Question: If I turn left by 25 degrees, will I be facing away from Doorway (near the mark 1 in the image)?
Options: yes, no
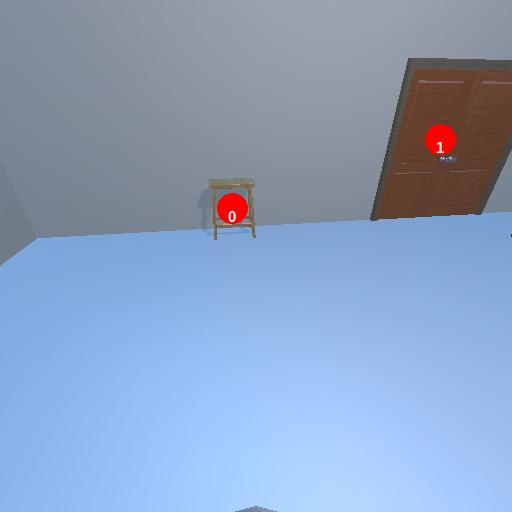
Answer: yes